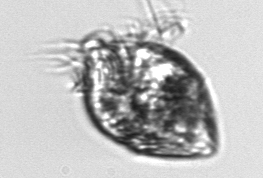
Label: Strombidium_morphotype1